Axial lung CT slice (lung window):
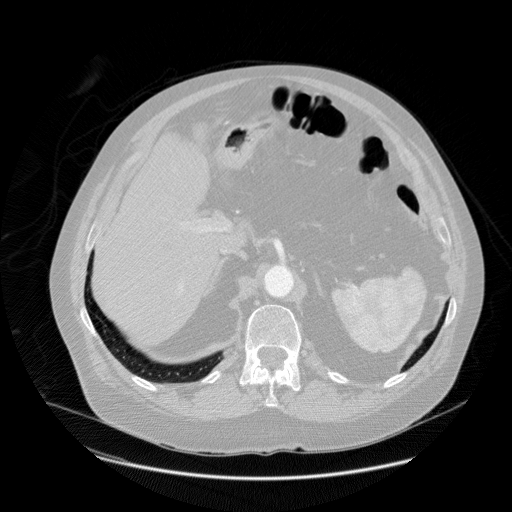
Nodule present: no